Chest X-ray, AP view. Patient: 22 years old, sex F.
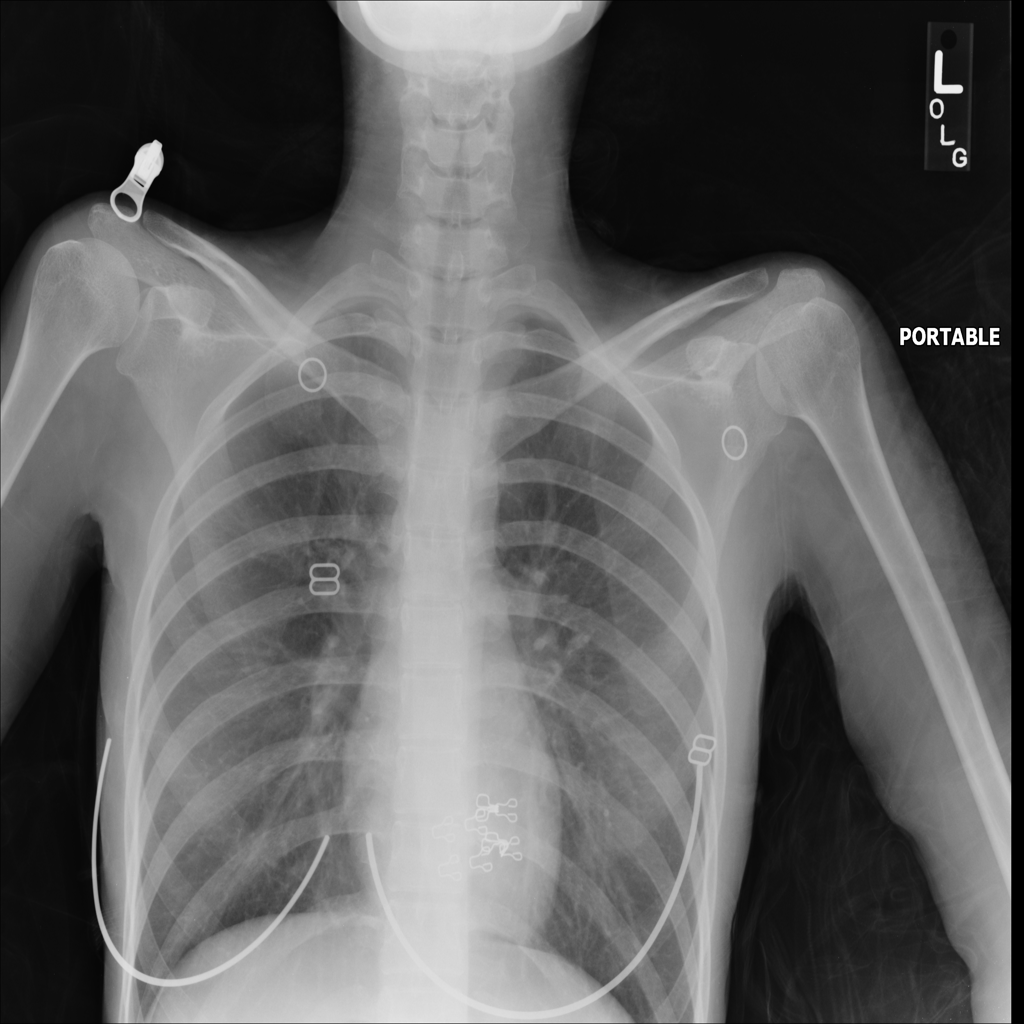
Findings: No Finding